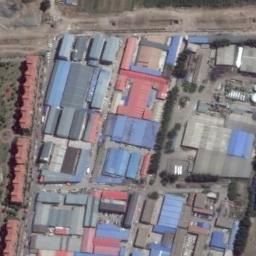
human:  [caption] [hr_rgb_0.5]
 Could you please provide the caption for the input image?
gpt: Many houses of different shapes are in the industrial area .

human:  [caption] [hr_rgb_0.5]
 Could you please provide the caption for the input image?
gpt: Neatly planned factory buildings and roads in an industrial area .

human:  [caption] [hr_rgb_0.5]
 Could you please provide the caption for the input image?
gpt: There are many paths around the industrial area .

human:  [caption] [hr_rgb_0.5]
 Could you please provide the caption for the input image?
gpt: The industrial area has lots of workshops of different colors .

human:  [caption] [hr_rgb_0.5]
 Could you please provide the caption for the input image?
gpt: There are some blue buildings and red buildings on the industrial area .